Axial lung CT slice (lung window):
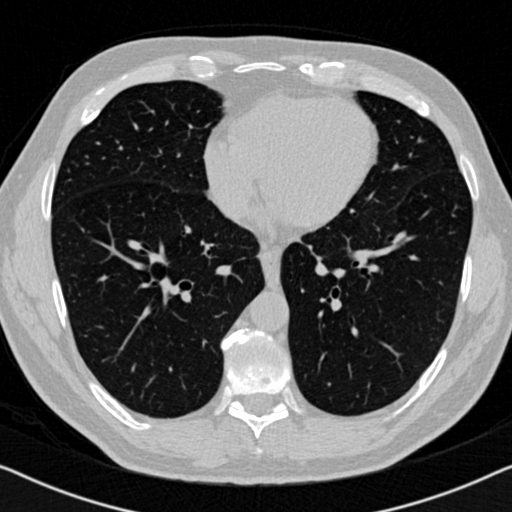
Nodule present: no